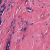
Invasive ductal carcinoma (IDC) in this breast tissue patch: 1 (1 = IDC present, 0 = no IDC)